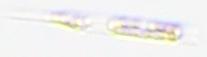
Label: Rhizosolenia